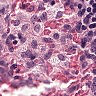
Metastatic tissue present: no